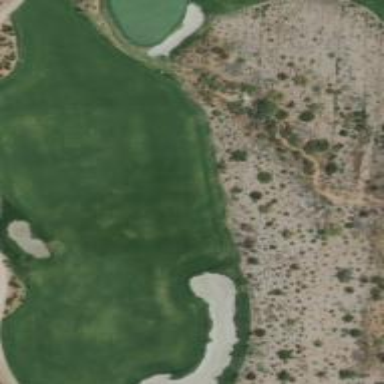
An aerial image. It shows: Golf fairway in the image.